Question: is there any way to make gridview items like cell(column) have diffrent size? like one column have 2x height and width on another one ? or made ability to gridview that we gave the size on call for each one ?
this is what im looking for :

plus ive check all of these links and source and none of them gives me The Costume "Gridview"
method.
<URL>
<URL>
<URL>
i guess this aint possible for gridview in android right ?
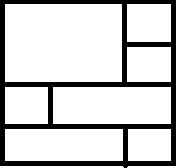
Answer: Default 'GridView' doesn't work properly with that but check this link: <URL>